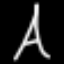
Label: The Eiffel Tower